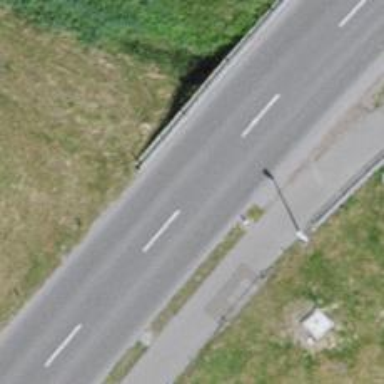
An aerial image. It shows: Secondary road with bridge.